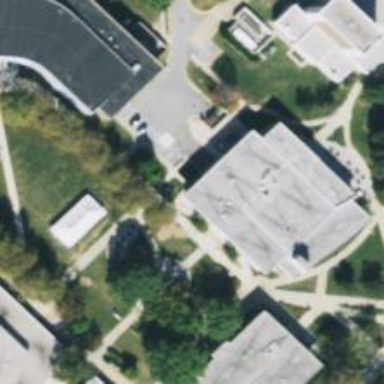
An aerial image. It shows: College building.